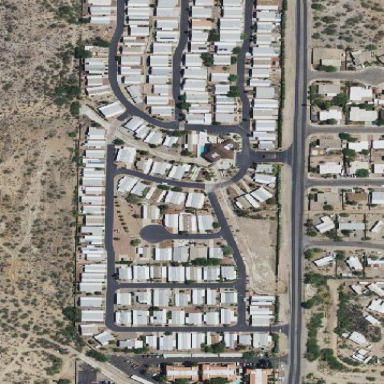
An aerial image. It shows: Residential area designated as trailer park.